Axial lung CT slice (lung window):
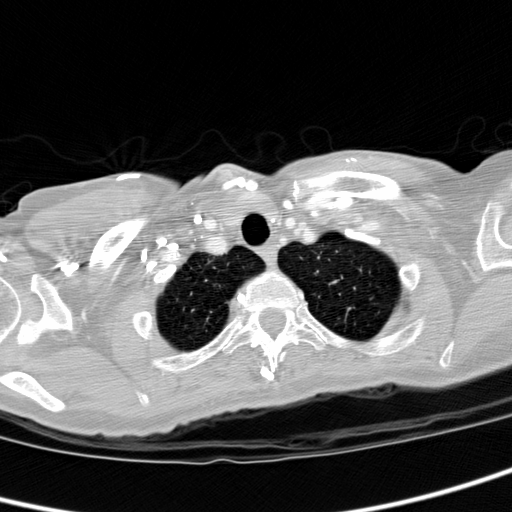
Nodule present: no